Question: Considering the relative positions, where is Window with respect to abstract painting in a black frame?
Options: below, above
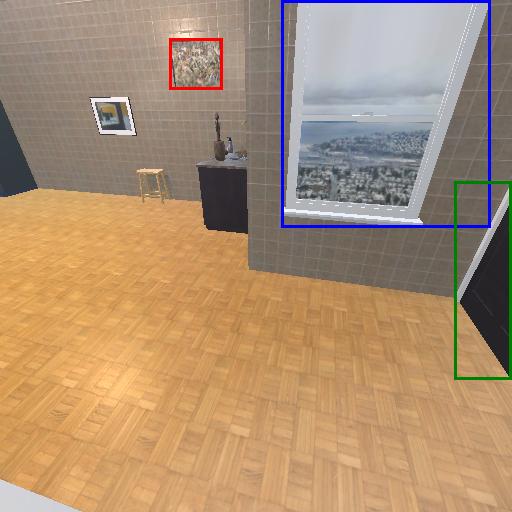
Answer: below